Question: I have noticed this strange icon on my 'AndroidManifest.xml' recently:

It looks like either a diagonal arrow or a box "leaking" something at the bottom right.
I must have gone through
- <URL>
a hundred times but I am not able to find it anywhere.
As I am using 'Subversive' for Subversion integration I suspect it has something to do with it. Other plugins I use are 'm2e', 'FindBugs' and 'EclipseMetrics'. The IDE is an Eclipse Juno ADT
Does anyone have an idea what this icon means? I'm really curious
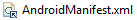
Answer: 'AndroidManifest.xml' is a linked file. These files/folder also called as Virtual files/folders. Right click on the linked/virtual resource(file/folder) and click on 'Properties' to know more about it.
Refer <URL> for more details